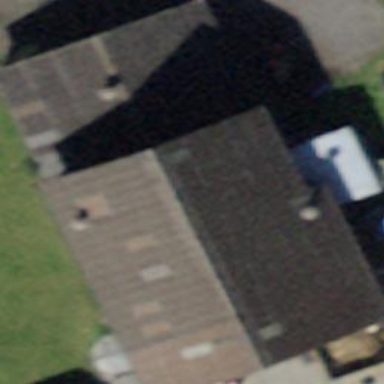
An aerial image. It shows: Rural barn.